Question: I am stuck with optimizing this SQL-Query in Relational Algebra:
'''
SELECT * FROM R1, R2, R3, R4
WHERE (R1.A = '1' OR (R2.B = '2' AND R3.C = R4.C)) AND R4.D = '4'
'''
I translated it to the following Relational Algebra statement:
'''
s{R1.A='1' (R2.B='2' R3.C=R4.C) R4.D='4'}(R1 x R2 x R3 x R4)
'''
My problem is, that I don't know really how to optimize the where statement.
I know that I can transform the last condition into 's{R4.D='4'}(R4)' and move it down the tree directly to R4.
There exists some kind of rules for optimization, however I really don't know how to handle the OR. <URL>
I thought about using distributive rule to transform it into KNF,
'''
(R1.A='1' R2.B='2') (R1.A='1' R3.C=R4.C)
'''
which would allow me to handle both clauses independently. But I don't how to continue, especially in which order I should join or make the cartesian products.
Here is the operator-tree, I draw:

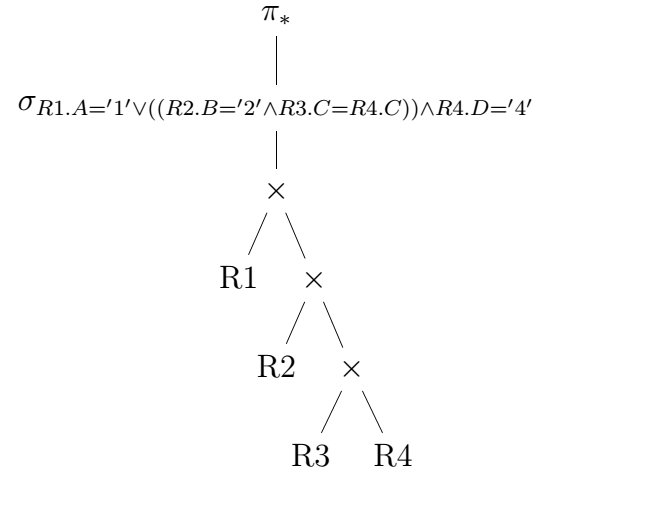
Answer: Union was not possible because it would have needed the same kind of columns.
I now got an official solution from my tutor.
As I already thought about, it was needed to tranform it using the distributivity rule to transform it into KNF, so that I have two clauses separate clauses.